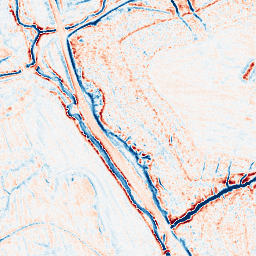
Category: classical
Decomposition family: gaussian
Decomposition parameters: sigma: 2
Upsampling method: sinc_blackman
Upsampling parameters: scale: 2
kernel_size: 8
Upsampling scale: 2